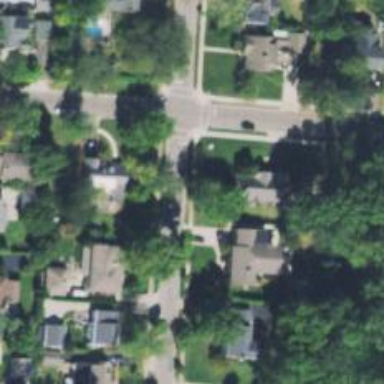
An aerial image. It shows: Residential driveway used as service road.